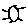
Label: sun